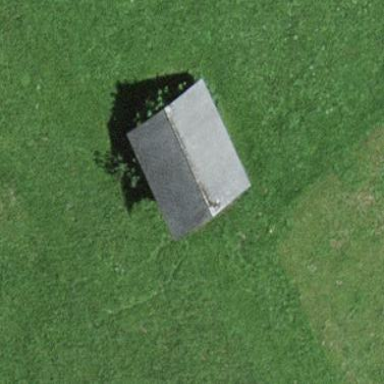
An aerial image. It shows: Rural barn.